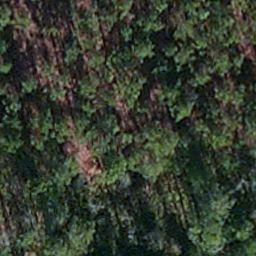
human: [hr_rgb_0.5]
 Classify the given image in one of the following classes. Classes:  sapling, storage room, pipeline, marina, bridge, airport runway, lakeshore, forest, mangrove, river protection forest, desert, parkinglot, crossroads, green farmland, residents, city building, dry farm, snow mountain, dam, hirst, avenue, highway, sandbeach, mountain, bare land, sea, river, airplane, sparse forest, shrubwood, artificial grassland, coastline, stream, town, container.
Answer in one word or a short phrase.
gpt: sapling